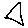
Label: triangle